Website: bh-photo
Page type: address-validator
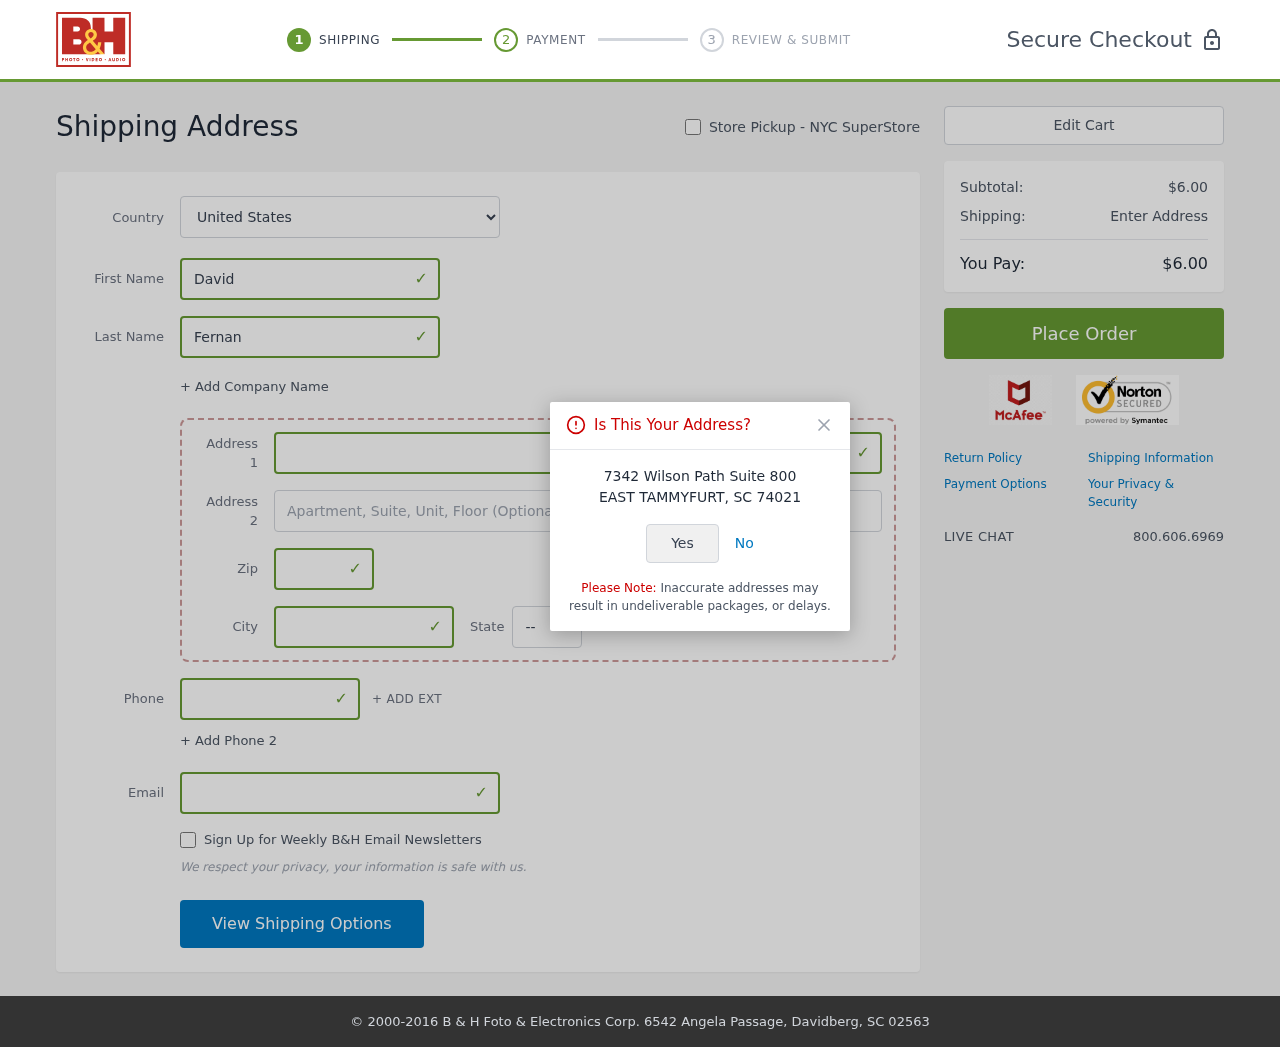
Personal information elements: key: PII_CITY
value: East Tammyfurt
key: PII_COUNTRY
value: United States
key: PII_EMAIL
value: david_fernandez@gmail.com
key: PII_FIRSTNAME
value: David
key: PII_LASTNAME
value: Fernandez
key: PII_PHONE
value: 6166758435
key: PII_POSTCODE
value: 74021
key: PII_STATE_ABBR
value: SC
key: PII_STREET
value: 7342 Wilson Path Suite 800
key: PII_CITY_CONFIRM
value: EAST TAMMYFURT
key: PII_POSTCODE_FULL
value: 74021
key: PII_POSTCODE_NUMERIC
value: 74021
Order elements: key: ORDER_SUBTOTAL
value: $6.00
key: ORDER_TOTAL
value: $6.00